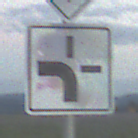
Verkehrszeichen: VerlaufVorfahrtsstrasse1
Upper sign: Vorfahrtsstrasse
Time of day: SunriseSunset
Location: Outdoor (Nature)
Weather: PartlyCloudy
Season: NotSpecified
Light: Natural